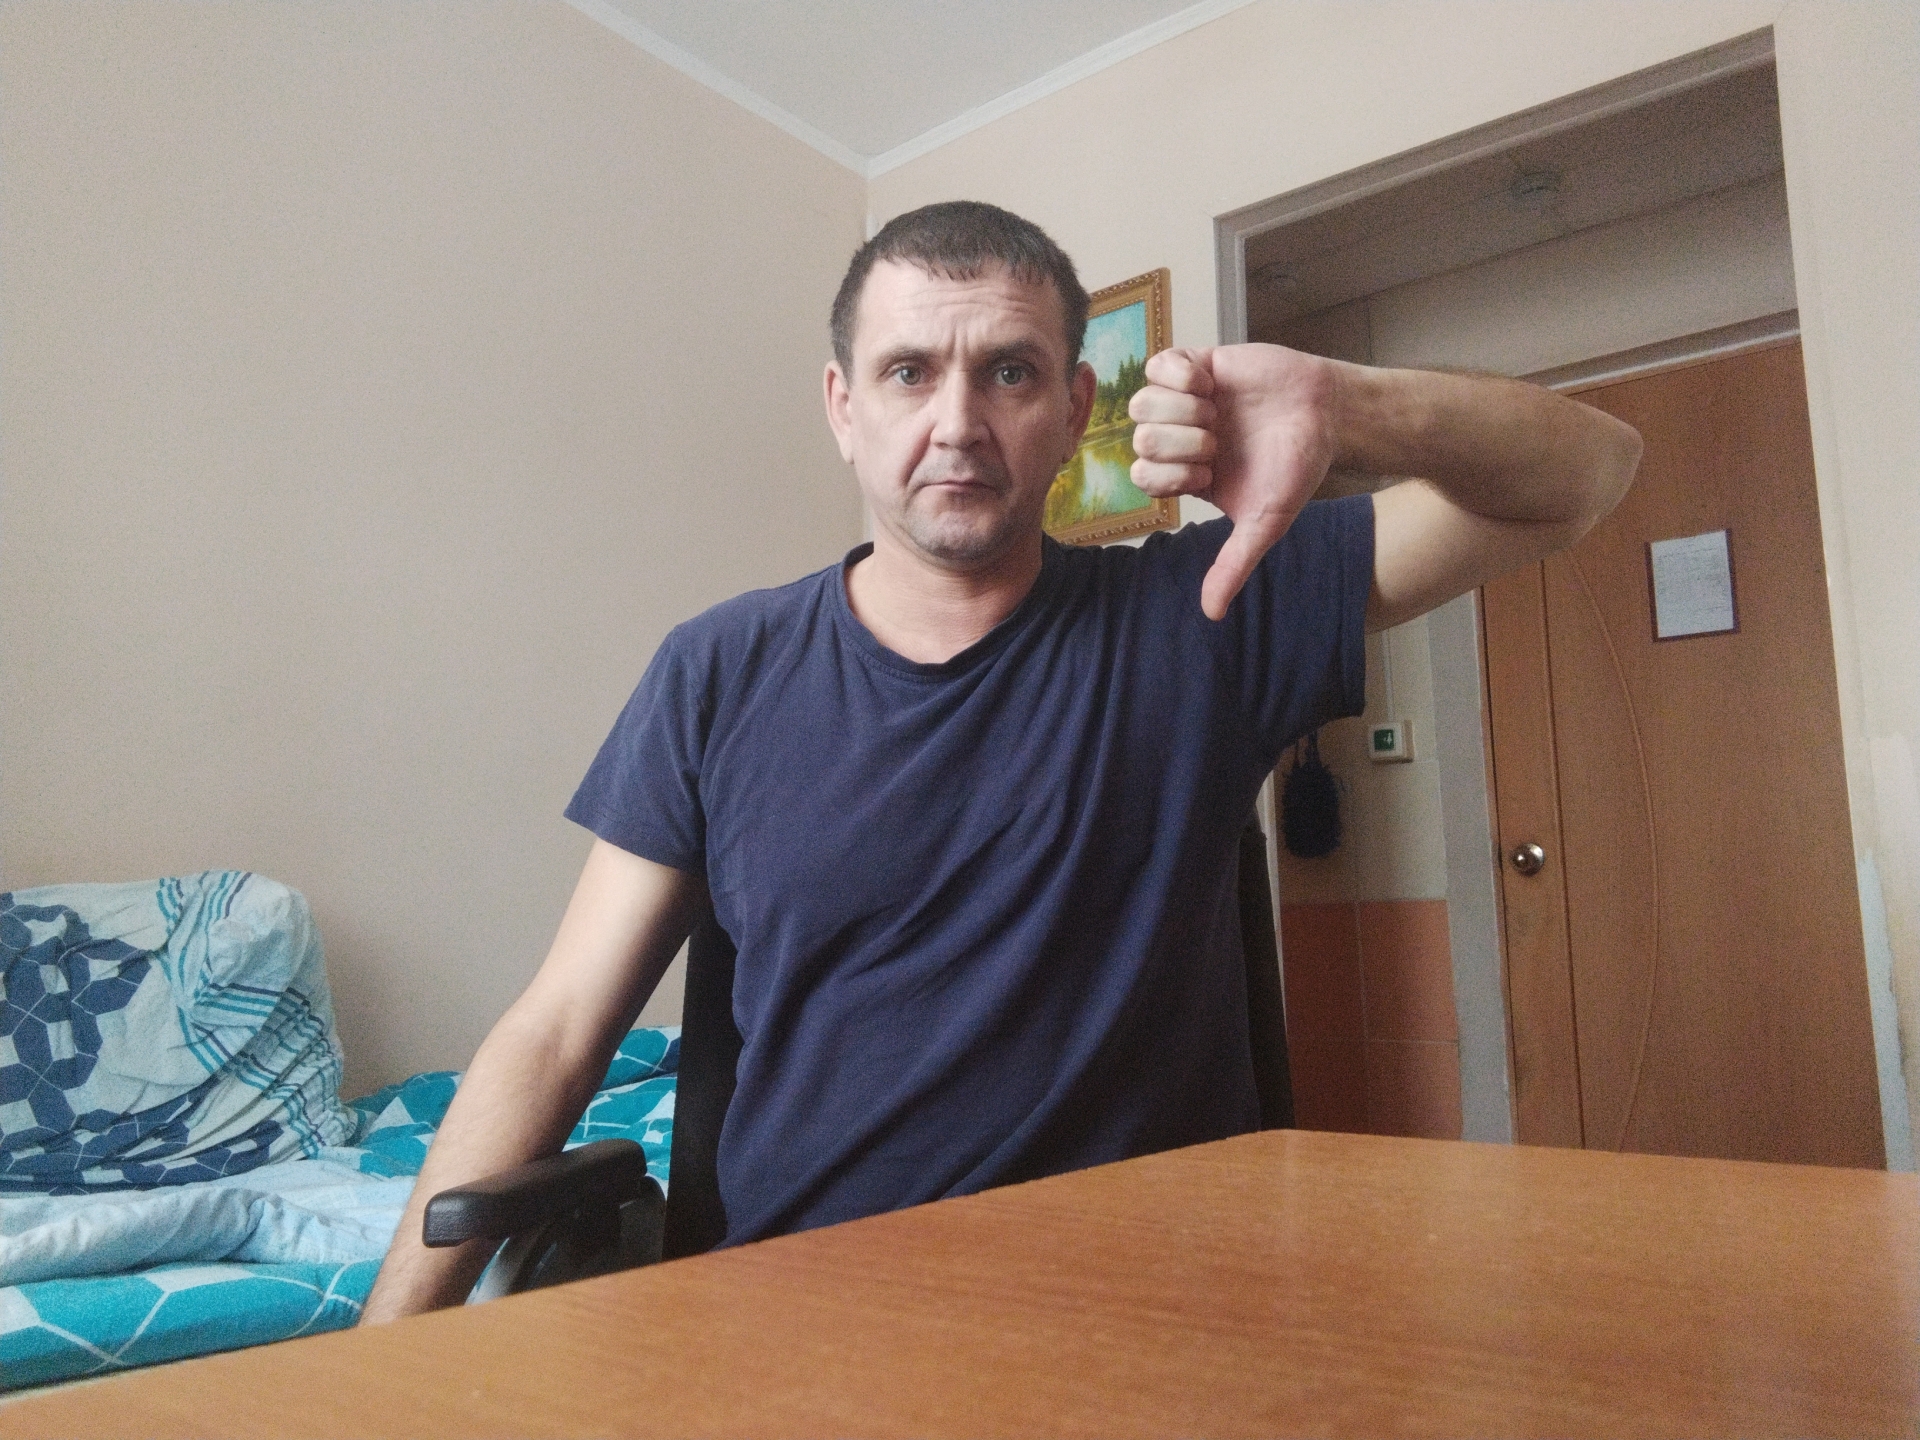
Label: noise